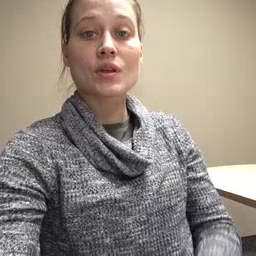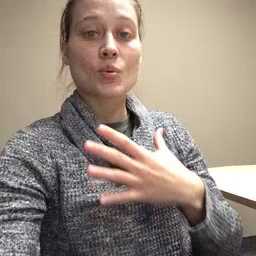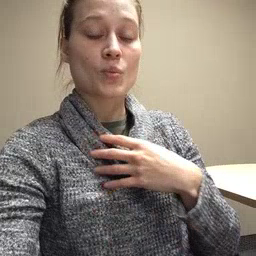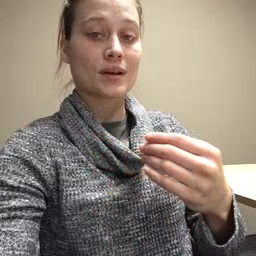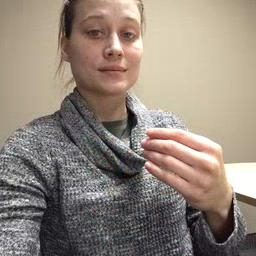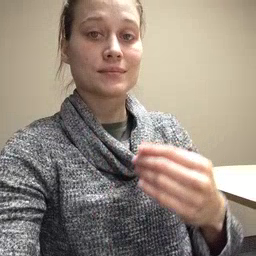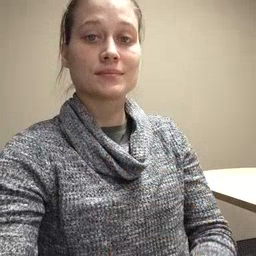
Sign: white